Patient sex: M
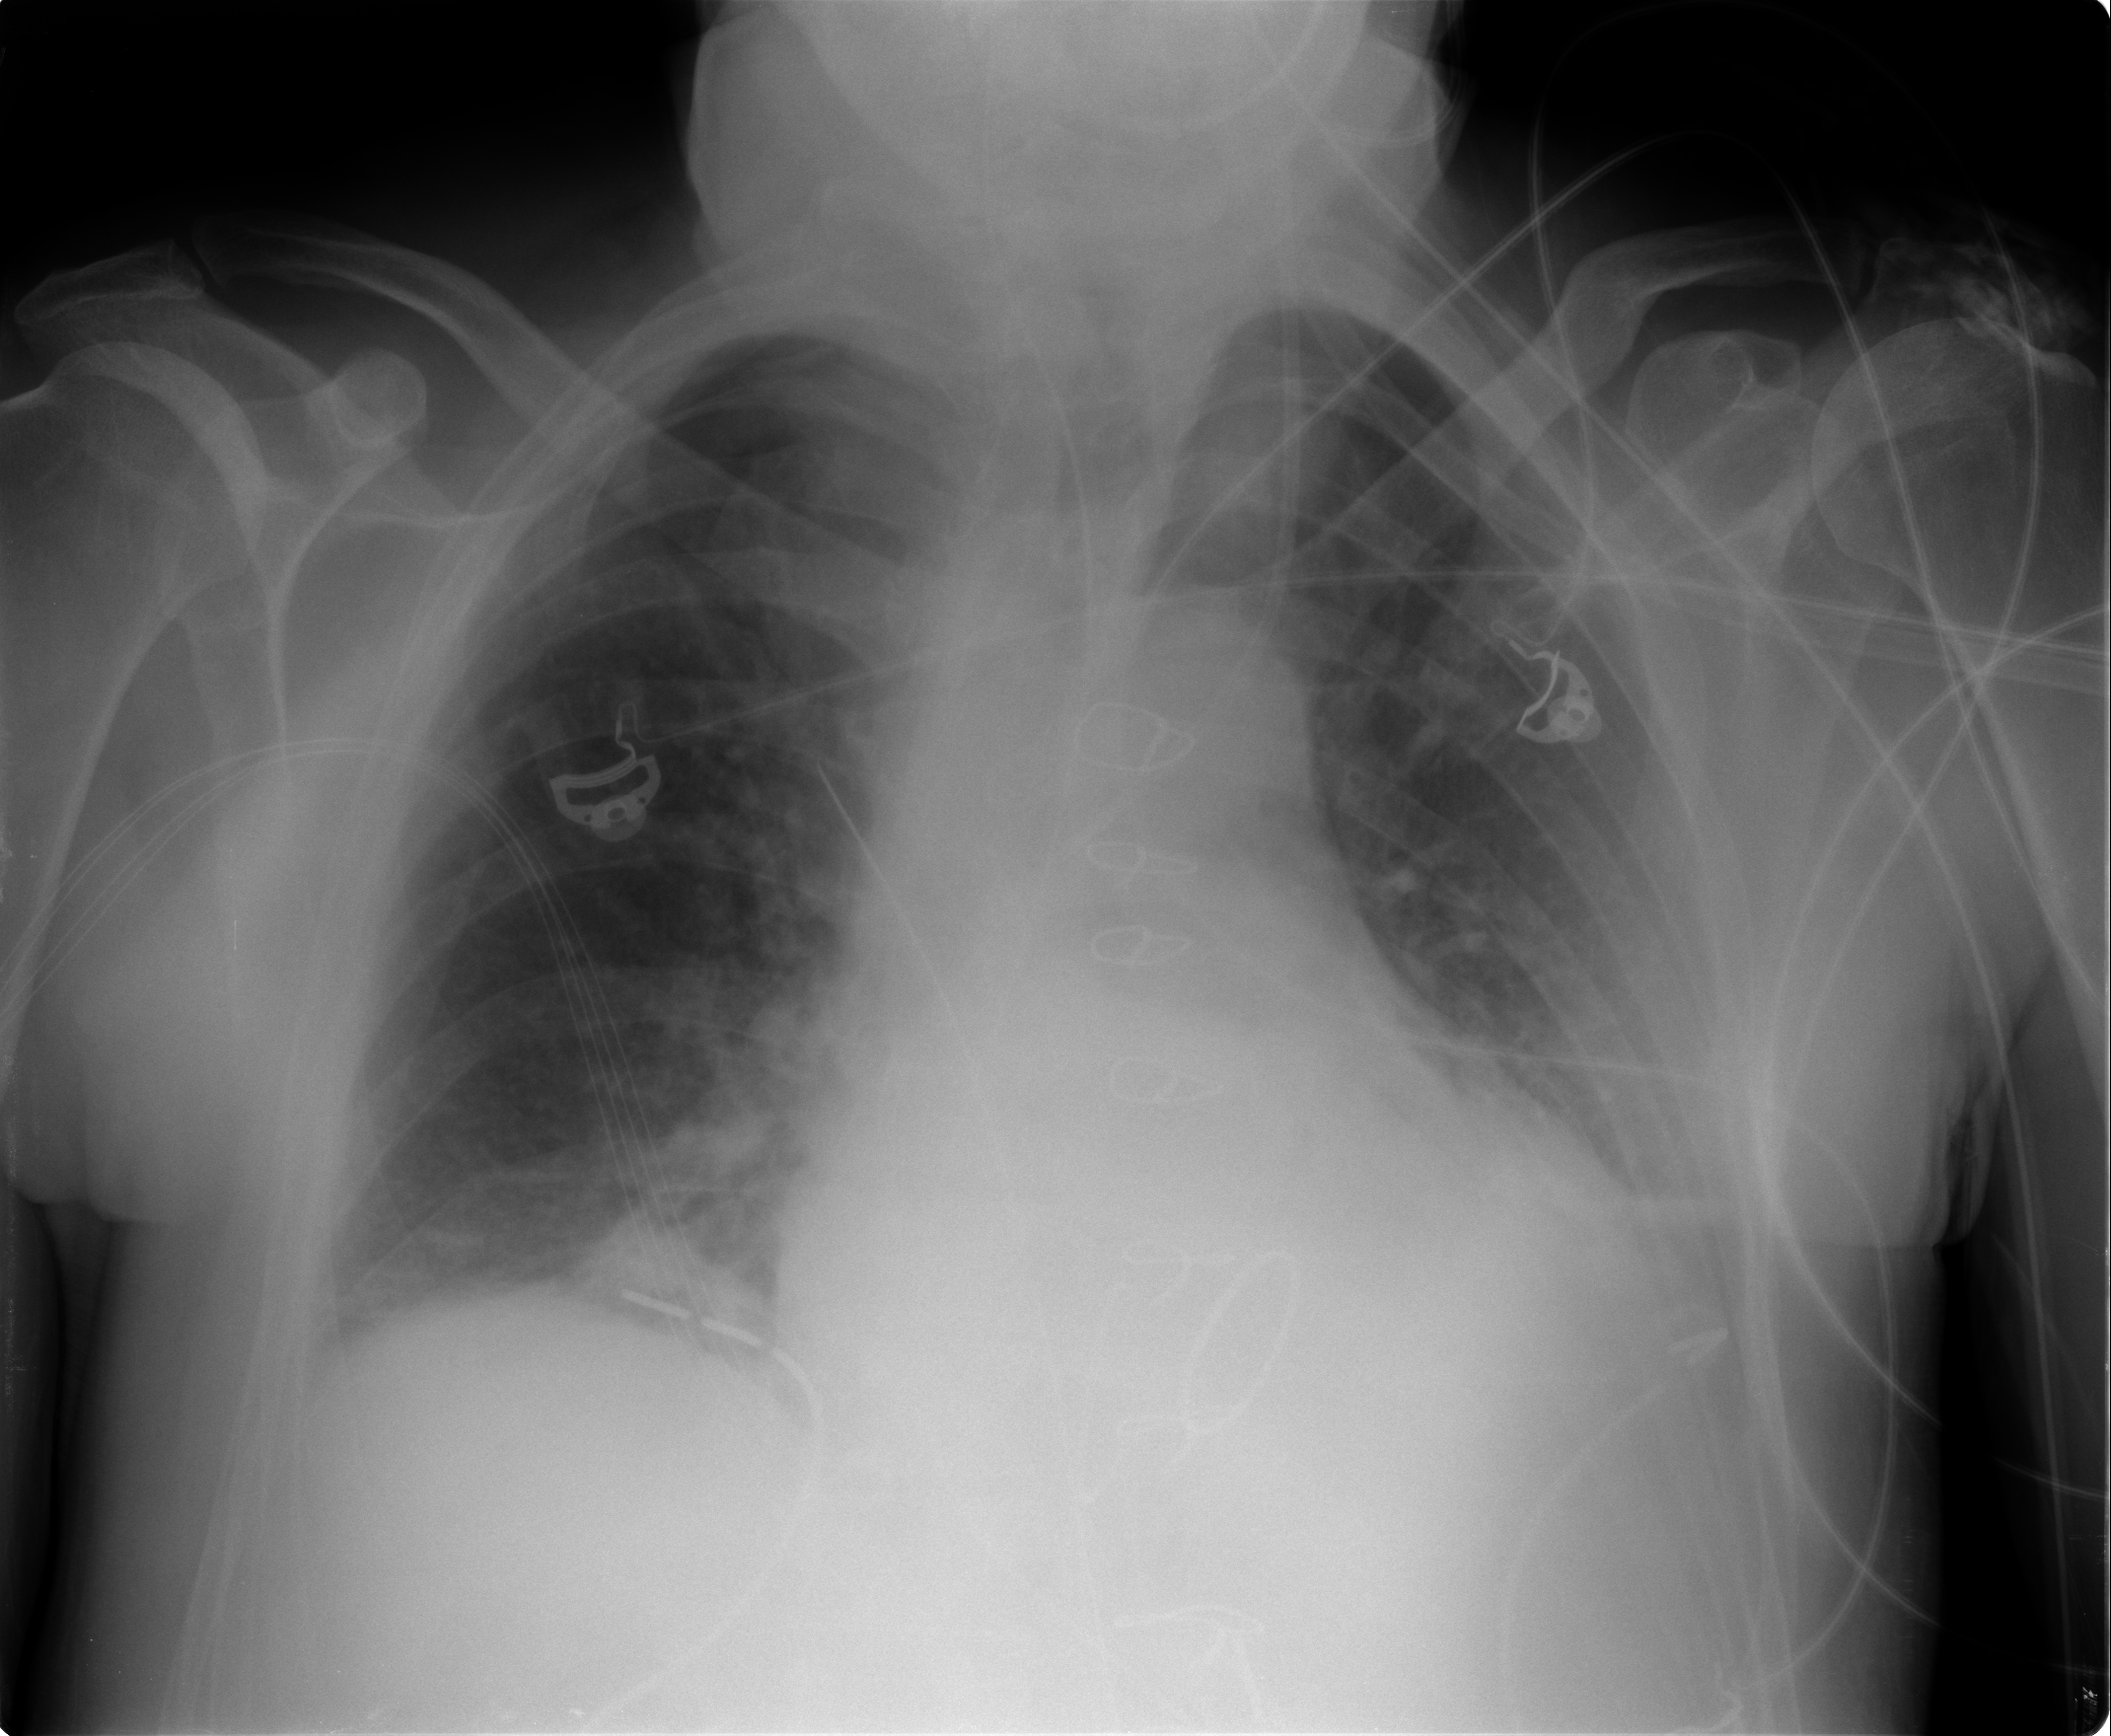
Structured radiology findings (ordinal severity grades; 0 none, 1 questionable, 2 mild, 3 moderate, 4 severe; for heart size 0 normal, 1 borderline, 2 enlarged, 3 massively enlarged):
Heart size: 2
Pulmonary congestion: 1
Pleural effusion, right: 1
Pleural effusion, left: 1
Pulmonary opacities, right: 1
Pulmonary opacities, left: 0
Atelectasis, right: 1
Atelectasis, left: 1